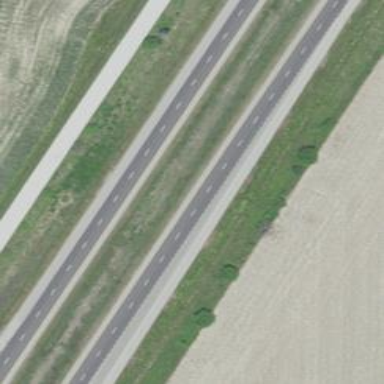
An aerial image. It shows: View of motorway.